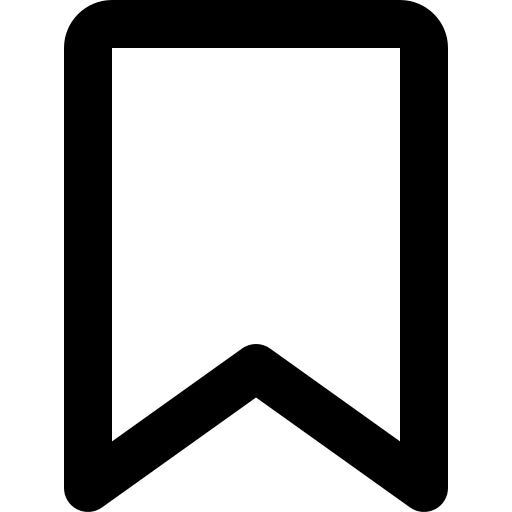
Tags: icon, FontAwesome, fa-icon, outline, bookmark